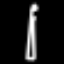
Label: pencil